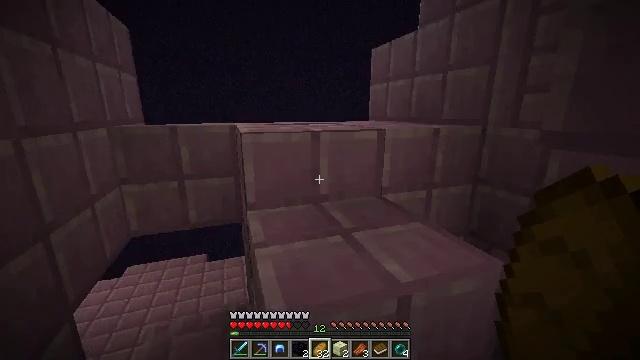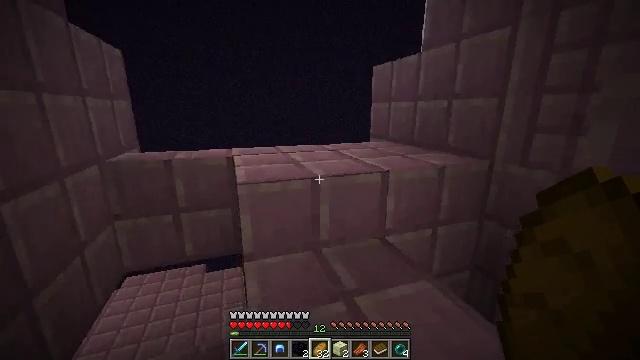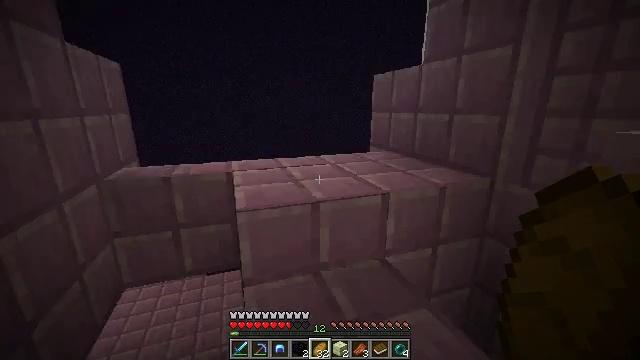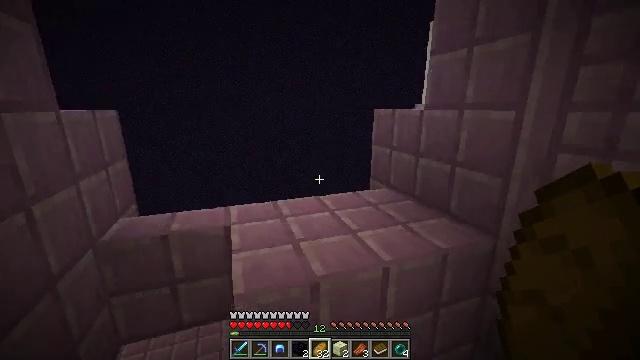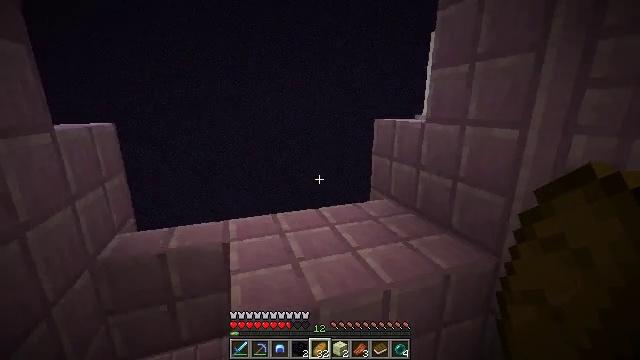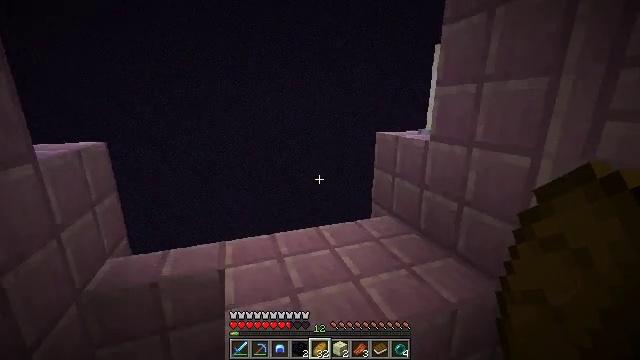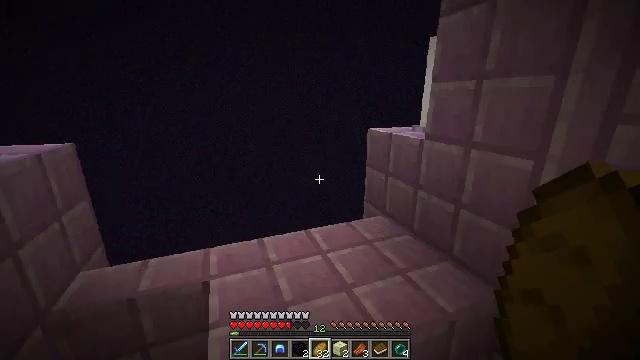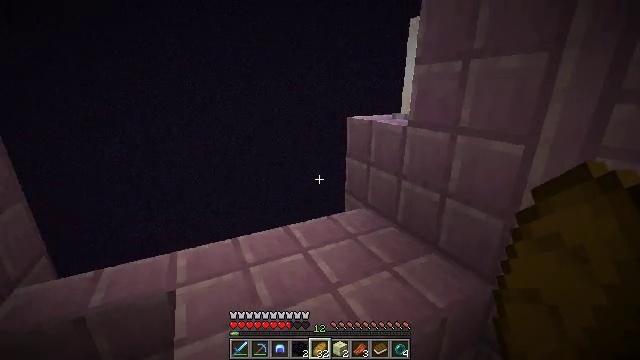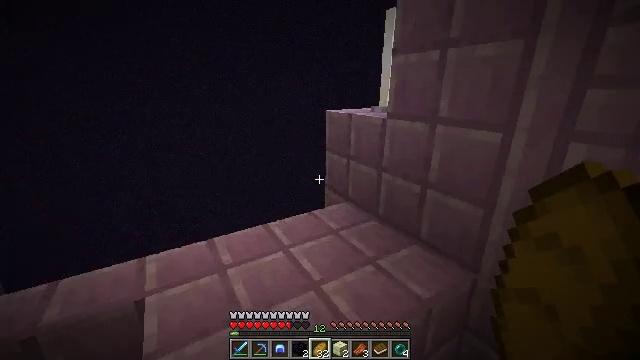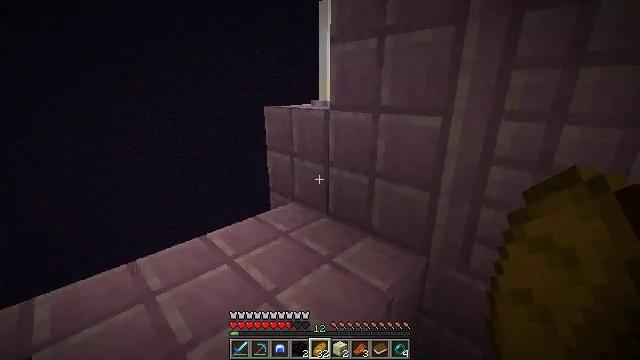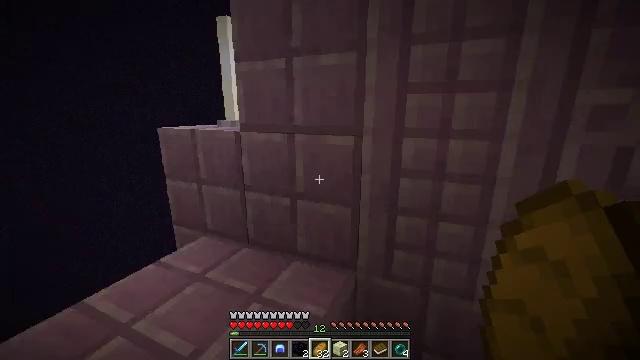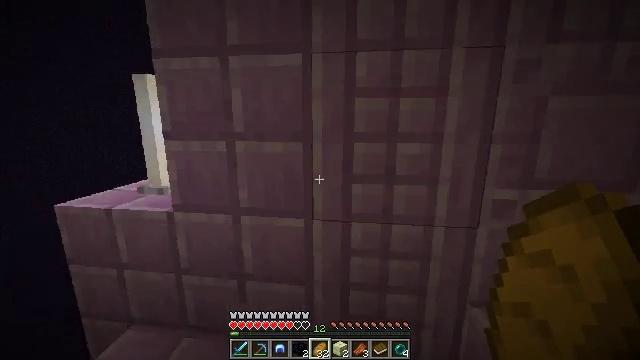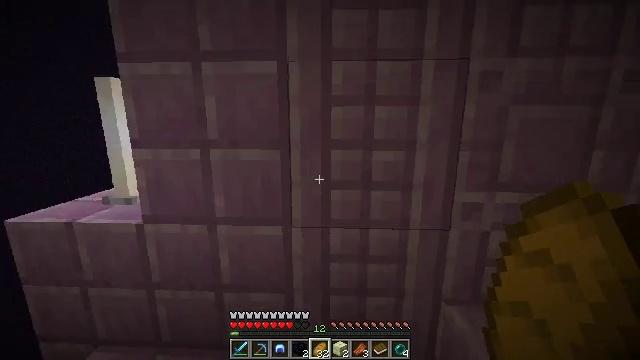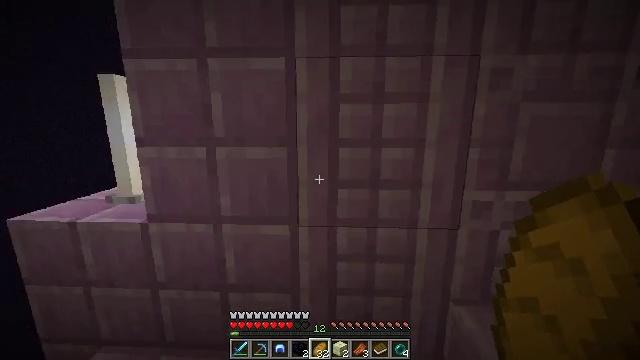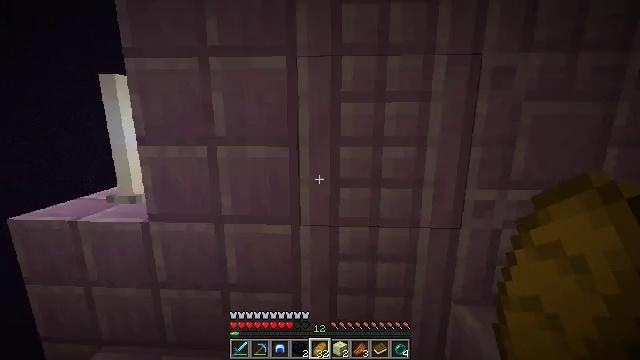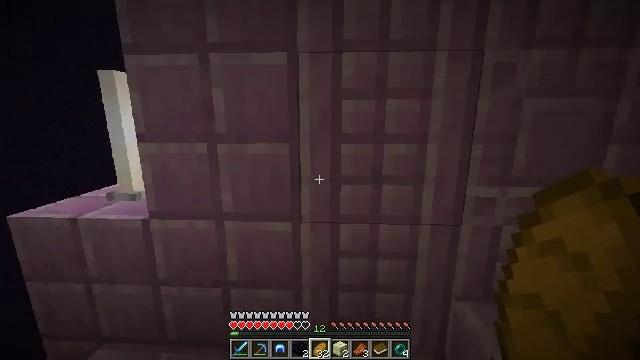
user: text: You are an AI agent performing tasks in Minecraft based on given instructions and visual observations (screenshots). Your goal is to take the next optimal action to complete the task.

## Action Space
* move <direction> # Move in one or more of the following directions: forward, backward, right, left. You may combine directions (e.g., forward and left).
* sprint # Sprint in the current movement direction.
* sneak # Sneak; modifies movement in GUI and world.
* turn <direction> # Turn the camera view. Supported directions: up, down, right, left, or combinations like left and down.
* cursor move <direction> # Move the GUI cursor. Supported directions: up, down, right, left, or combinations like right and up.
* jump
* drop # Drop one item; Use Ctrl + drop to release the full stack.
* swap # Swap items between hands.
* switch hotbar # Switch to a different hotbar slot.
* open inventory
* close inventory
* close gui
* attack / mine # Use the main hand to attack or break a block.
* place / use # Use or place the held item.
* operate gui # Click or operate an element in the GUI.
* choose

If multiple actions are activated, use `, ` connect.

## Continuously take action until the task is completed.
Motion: motion action
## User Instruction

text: Retrieve the purpur slab for building.
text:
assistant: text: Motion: move forward, jump
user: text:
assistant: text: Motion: move forward, jump
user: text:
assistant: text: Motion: move forward, jump
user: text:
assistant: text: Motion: move forward, jump
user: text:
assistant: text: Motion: move forward
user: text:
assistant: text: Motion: move forward, turn right and down
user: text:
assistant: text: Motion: move forward, turn right and down
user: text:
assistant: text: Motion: move forward, turn right
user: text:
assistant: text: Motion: turn right
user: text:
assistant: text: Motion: turn right and up
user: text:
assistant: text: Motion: turn right and up
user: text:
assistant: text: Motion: turn right
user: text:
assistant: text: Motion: no_op
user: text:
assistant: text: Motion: no_op
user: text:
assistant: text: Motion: no_op
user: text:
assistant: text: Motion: turn right
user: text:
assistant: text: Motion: turn right and down
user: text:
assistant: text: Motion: turn right and down
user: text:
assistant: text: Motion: turn right and down
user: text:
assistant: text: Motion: no_op
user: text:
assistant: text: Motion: no_op
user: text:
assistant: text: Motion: turn down
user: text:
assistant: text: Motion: turn left and down
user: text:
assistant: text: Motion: no_op
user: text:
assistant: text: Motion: move forward
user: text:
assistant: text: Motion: move forward, jump
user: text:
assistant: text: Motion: move forward and move left, jump
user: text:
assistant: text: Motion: move forward and move left, turn right, jump
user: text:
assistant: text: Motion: move forward and move left, turn right, jump
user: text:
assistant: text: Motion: move forward and move left, turn right